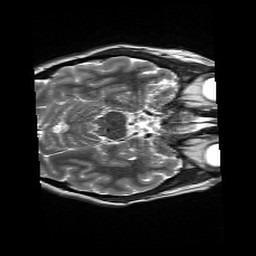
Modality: T2w
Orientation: axial
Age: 19
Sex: female